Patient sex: F
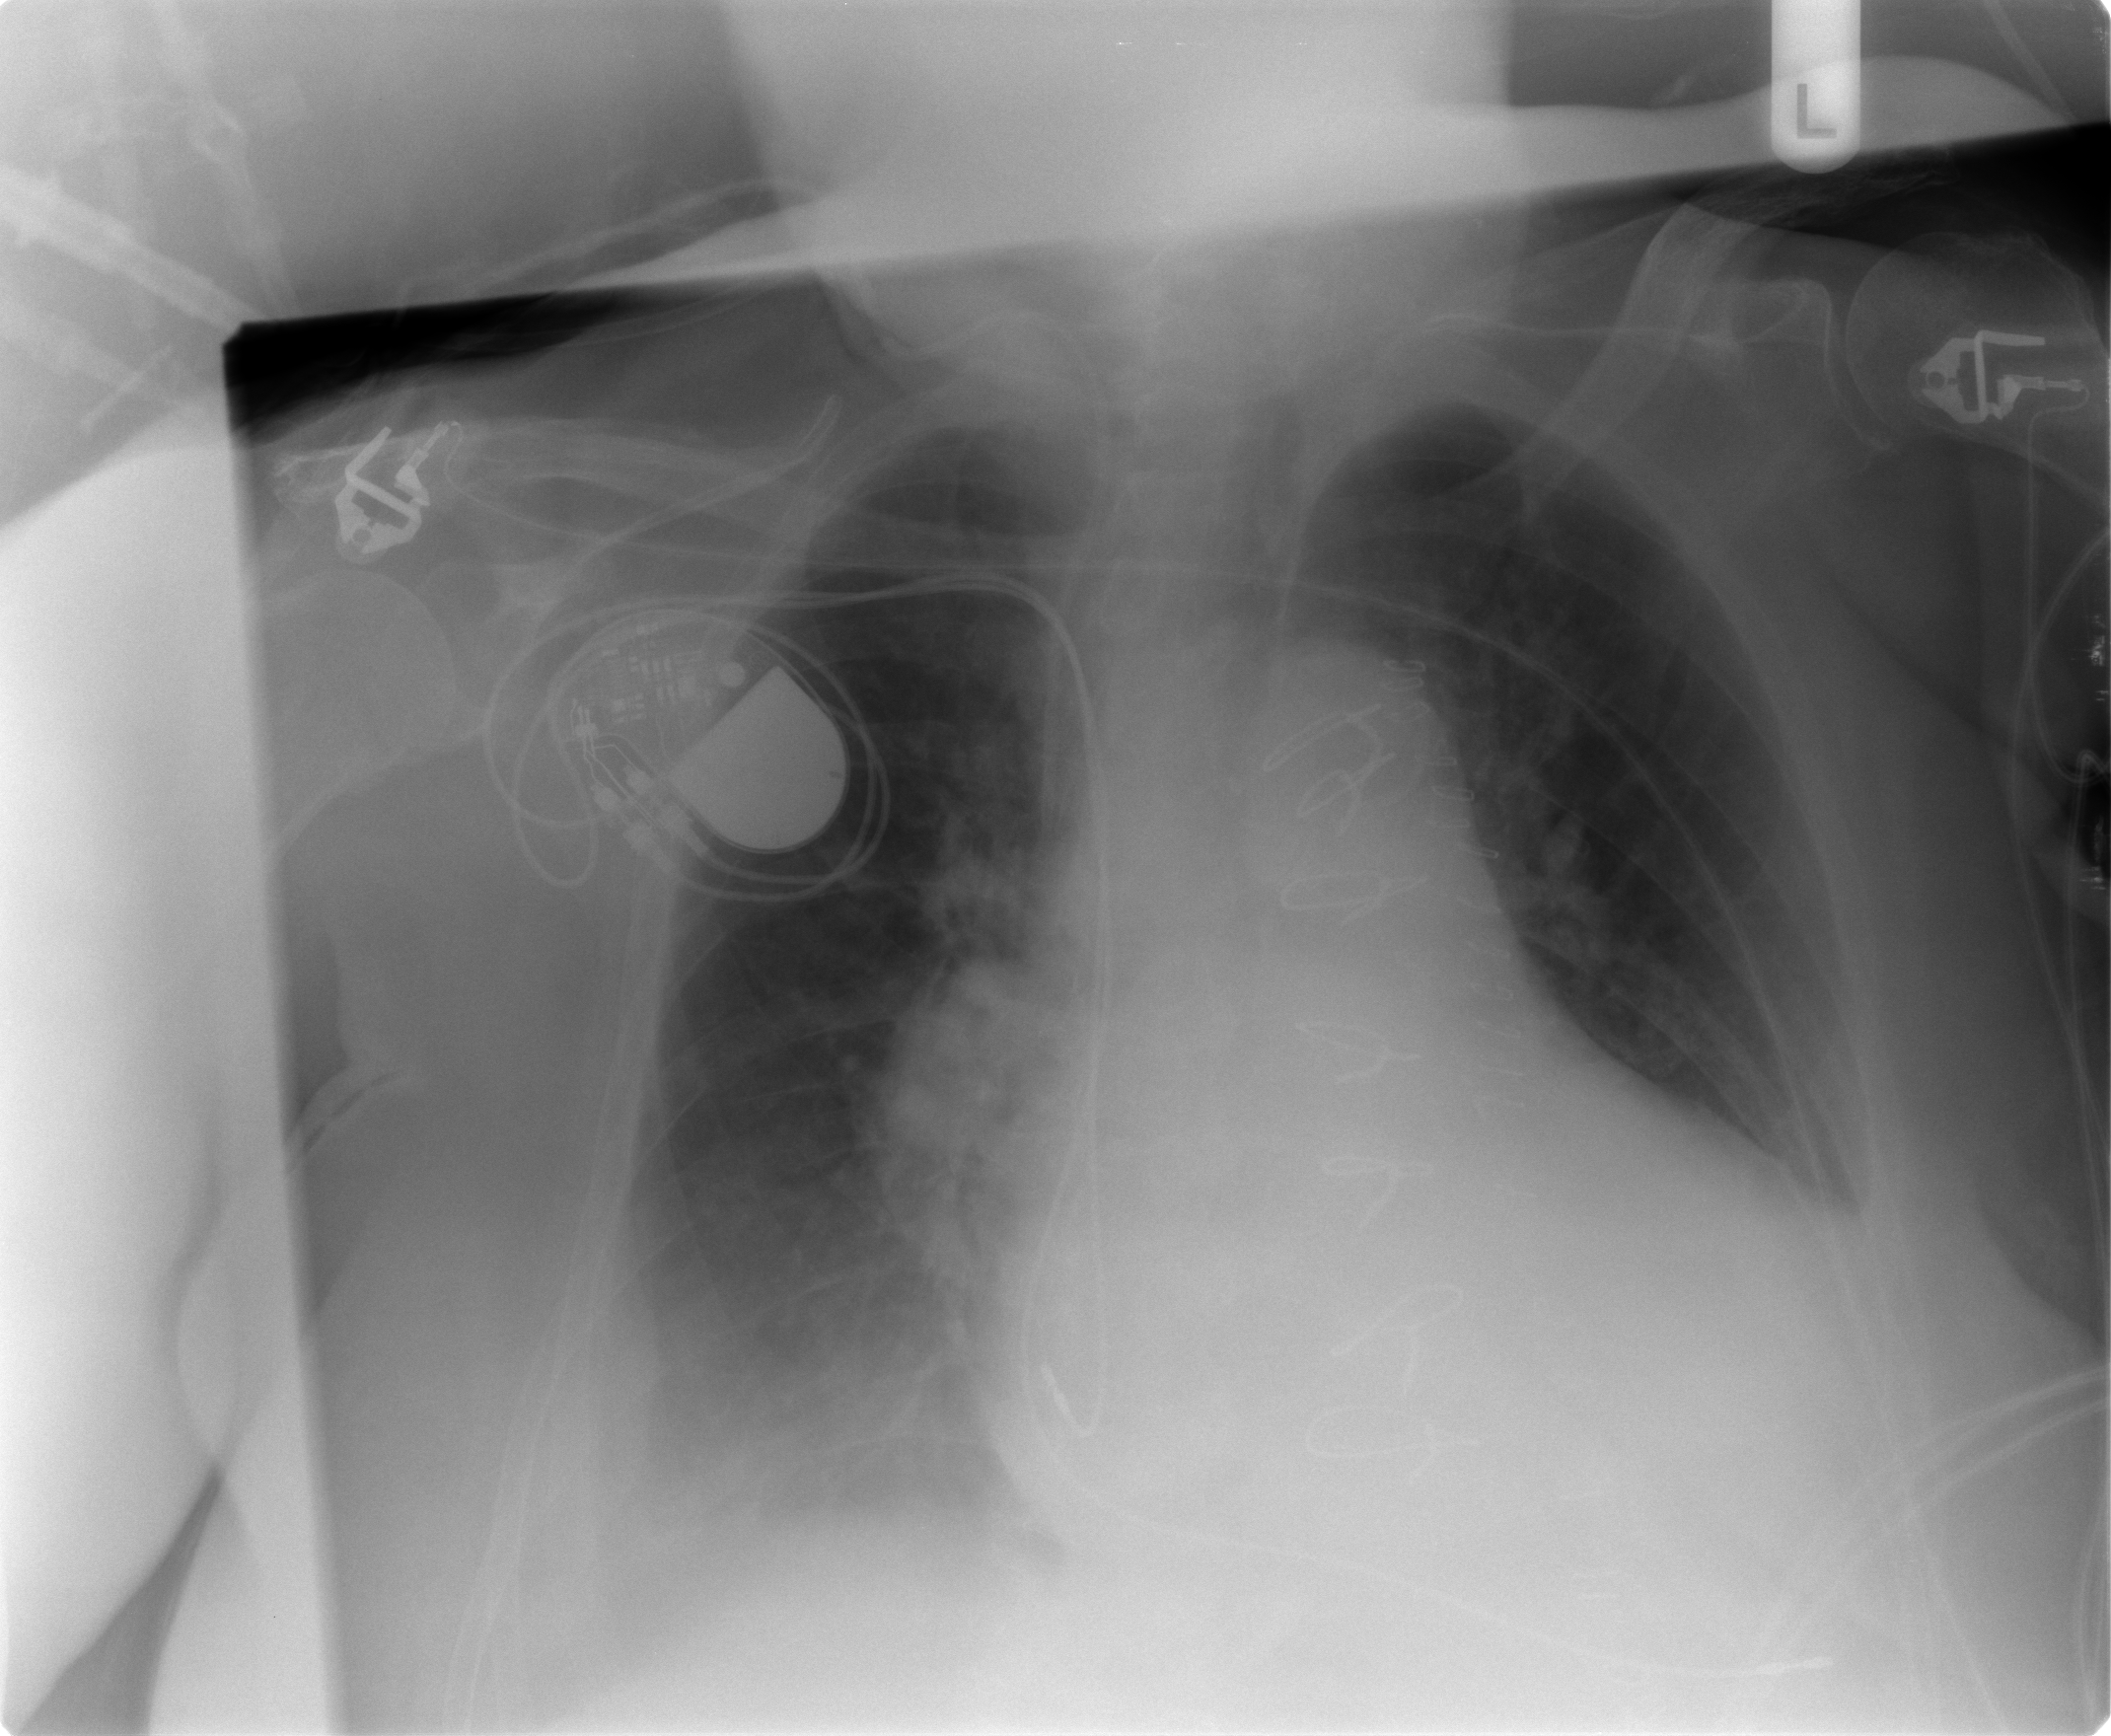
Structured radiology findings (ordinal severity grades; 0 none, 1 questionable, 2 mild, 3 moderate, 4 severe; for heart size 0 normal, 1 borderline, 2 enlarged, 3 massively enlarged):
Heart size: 2
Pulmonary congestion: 2
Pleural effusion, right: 2
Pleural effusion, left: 1
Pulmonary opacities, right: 0
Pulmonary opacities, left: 0
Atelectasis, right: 2
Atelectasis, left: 2